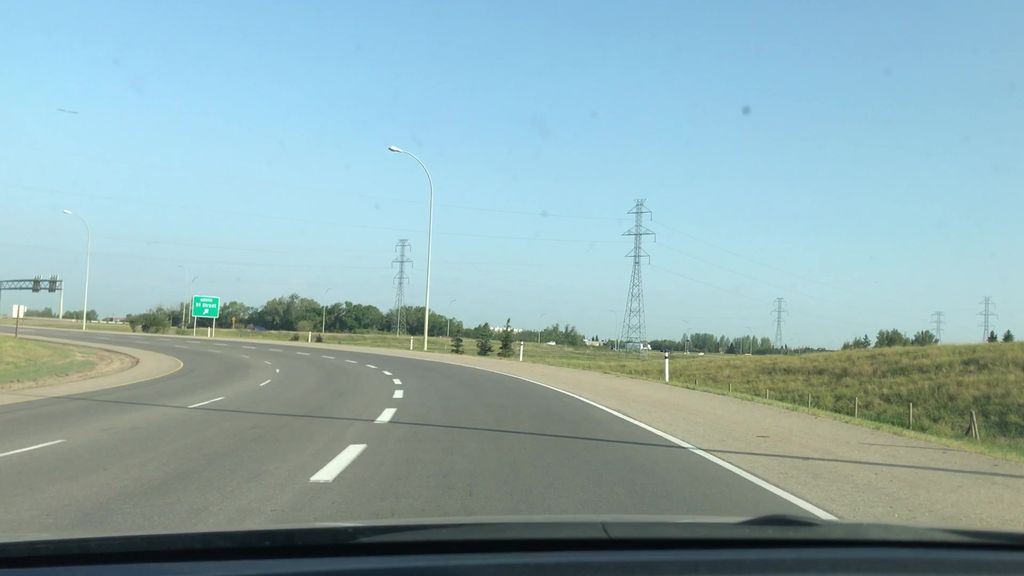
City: edmonton